Interaction volume radius: 10 \u00c5
Interaction volume height: 40 \u00c5
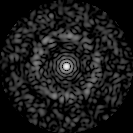
Disorder parameter: 0.8445